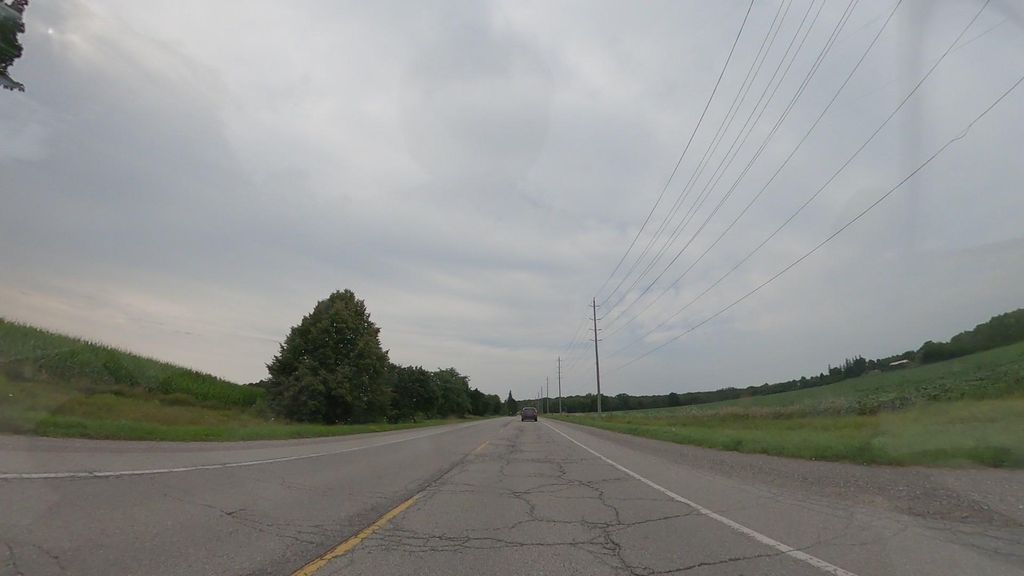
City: kitchener-waterloo